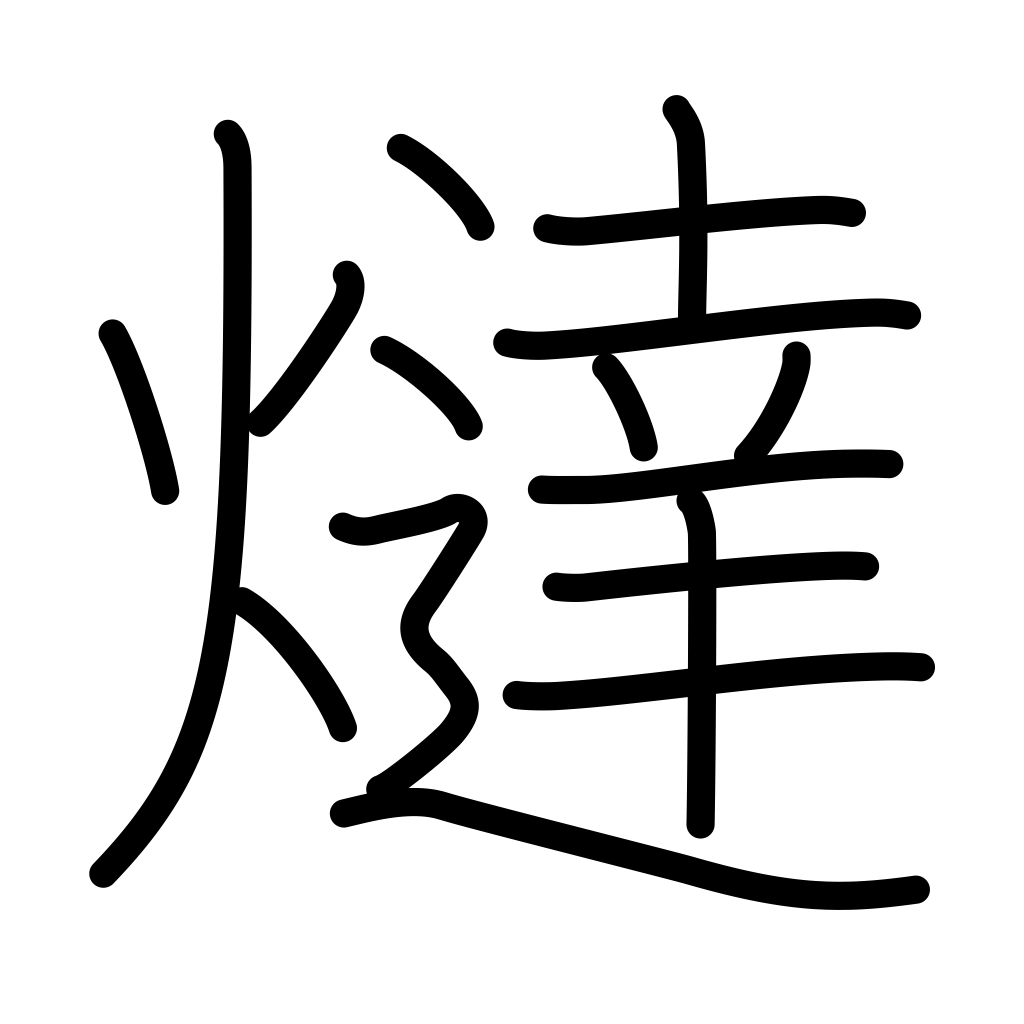
Meaning: foot warmer